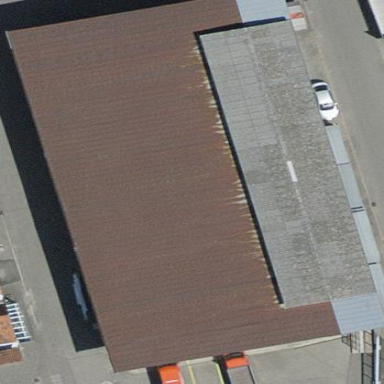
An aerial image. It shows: Manufacturing building.